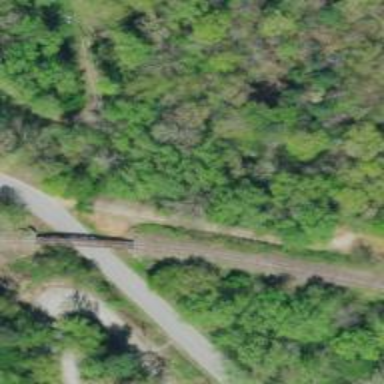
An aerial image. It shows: Disused railway bridge.